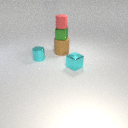
small cyan metal cube in front of small cyan metal cylinder